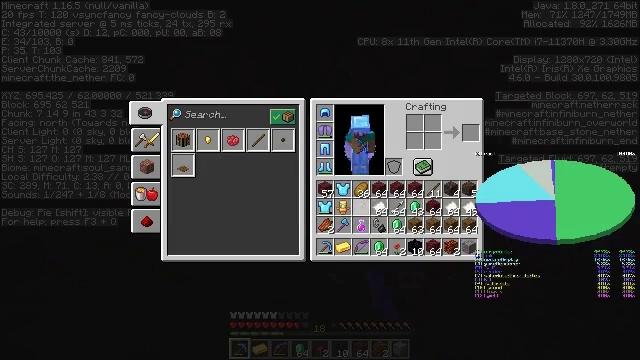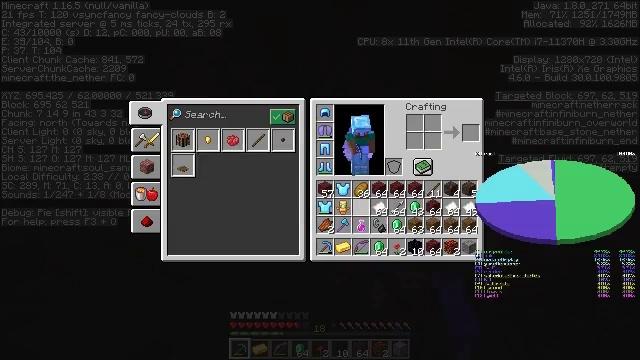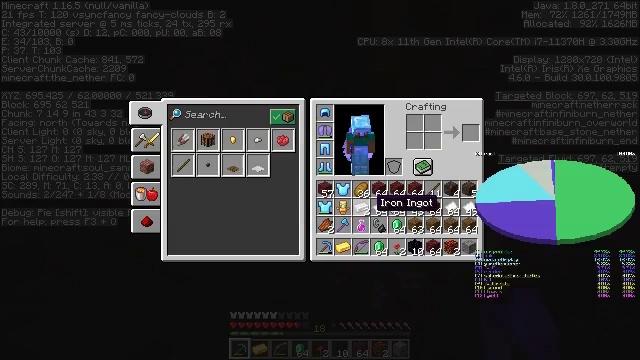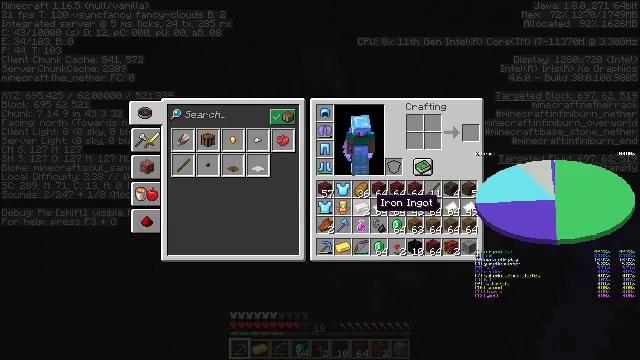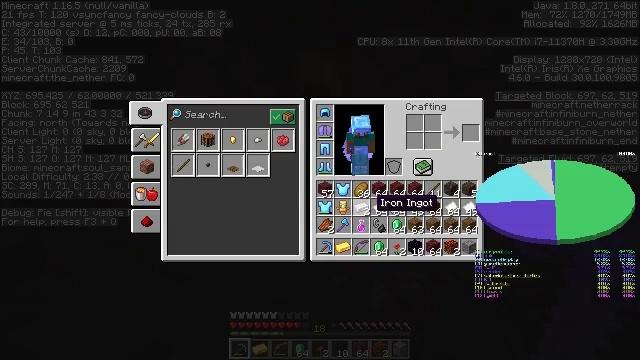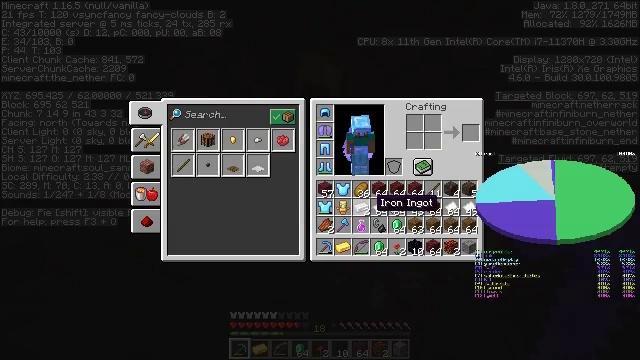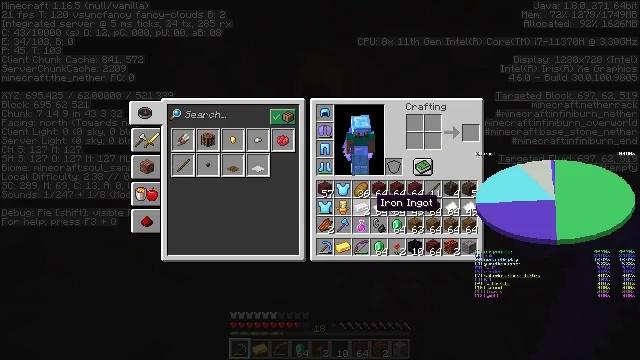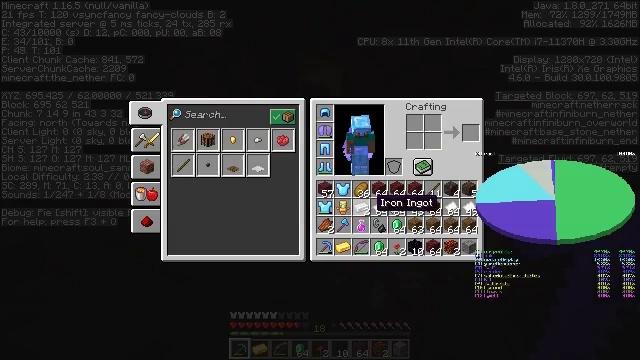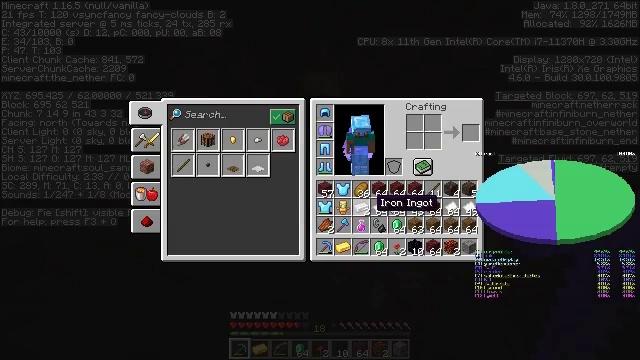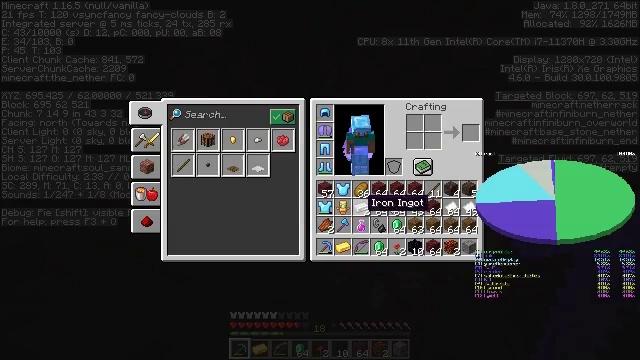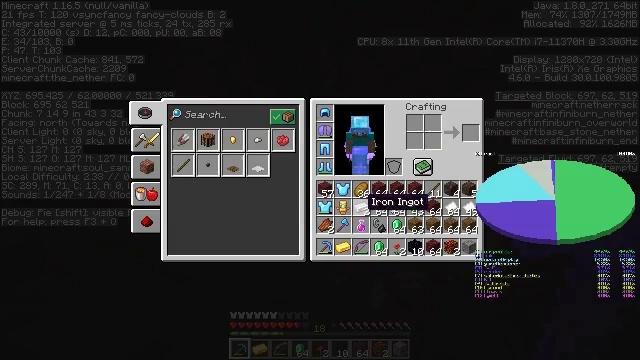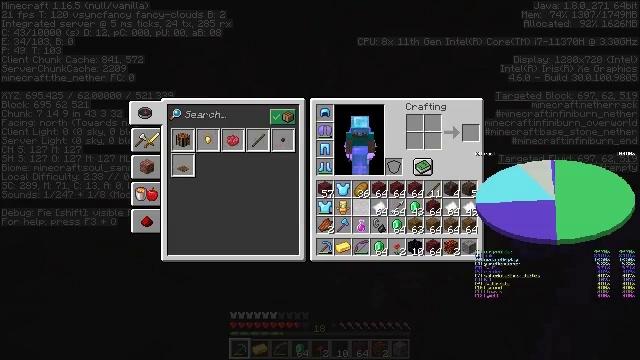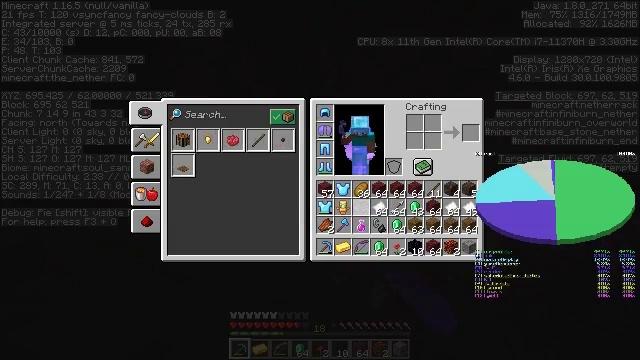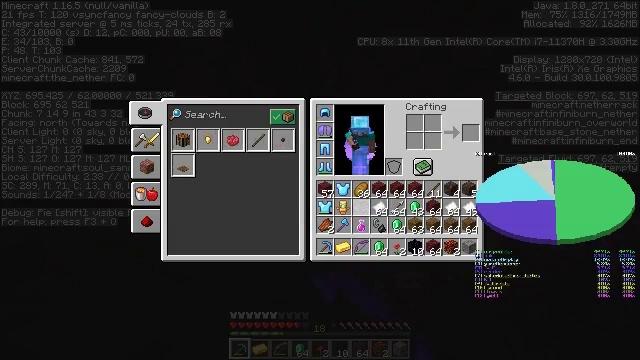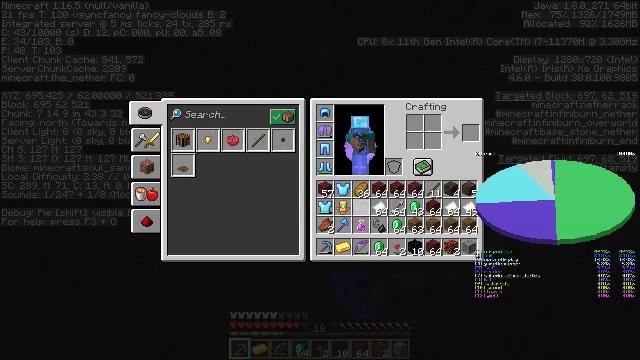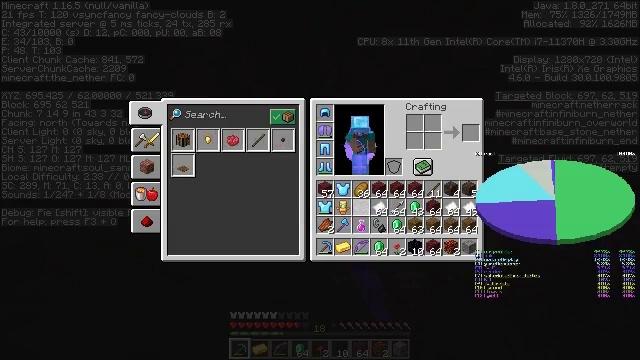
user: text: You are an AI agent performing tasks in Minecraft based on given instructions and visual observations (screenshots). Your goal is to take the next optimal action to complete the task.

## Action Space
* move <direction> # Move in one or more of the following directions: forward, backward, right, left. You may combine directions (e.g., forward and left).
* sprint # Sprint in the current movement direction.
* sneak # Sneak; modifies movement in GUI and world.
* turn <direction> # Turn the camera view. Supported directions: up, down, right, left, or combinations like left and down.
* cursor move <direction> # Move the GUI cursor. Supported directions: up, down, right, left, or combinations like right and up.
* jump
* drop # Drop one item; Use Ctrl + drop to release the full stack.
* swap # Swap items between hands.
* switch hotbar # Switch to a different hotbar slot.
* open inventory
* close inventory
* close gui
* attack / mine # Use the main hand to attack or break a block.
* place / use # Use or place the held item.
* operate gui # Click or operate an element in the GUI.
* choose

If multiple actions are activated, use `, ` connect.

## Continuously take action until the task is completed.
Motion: motion action
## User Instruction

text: Remove an iron ingot from the inventory.
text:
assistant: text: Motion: sprint, open gui
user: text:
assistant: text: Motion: sprint
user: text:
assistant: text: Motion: sprint
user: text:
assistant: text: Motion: sprint
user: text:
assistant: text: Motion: sprint
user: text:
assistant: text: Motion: sprint
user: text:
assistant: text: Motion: sprint
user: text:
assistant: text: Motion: sprint
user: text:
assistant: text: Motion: sprint, cursor move left
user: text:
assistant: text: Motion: sprint
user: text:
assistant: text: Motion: sprint, drop
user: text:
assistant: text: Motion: sprint, drop
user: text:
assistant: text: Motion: sprint, drop
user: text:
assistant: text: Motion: sprint, drop
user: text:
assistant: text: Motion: sprint
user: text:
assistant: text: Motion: sprint